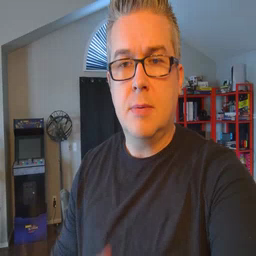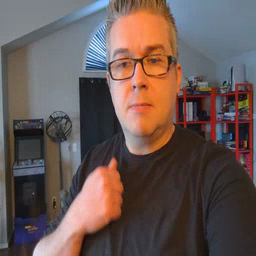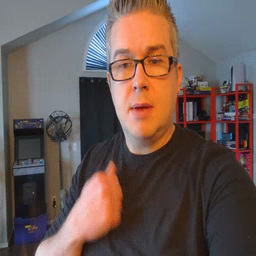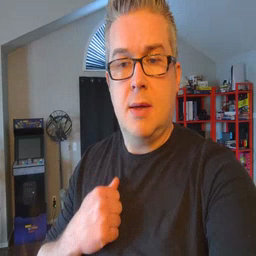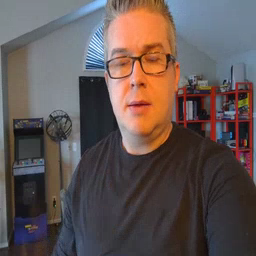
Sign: bath